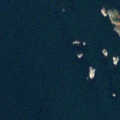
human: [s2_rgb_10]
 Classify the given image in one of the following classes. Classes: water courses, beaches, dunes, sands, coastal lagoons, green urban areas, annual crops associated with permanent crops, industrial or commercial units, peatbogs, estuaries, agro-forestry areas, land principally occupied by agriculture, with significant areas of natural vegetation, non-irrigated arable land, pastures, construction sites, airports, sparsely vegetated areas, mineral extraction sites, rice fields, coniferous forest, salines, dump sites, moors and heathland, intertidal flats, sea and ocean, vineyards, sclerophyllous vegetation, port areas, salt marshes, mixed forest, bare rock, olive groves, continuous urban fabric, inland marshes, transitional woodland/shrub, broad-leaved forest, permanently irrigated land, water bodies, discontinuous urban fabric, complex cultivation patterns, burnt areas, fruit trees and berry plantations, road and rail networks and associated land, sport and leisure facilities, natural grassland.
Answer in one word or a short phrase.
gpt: sea and ocean